The plot is a time-scale (wavelet) decomposition of a bearing vibration signal. What is the most likely bearing condition (normal, inner_race, outer_race, ball)?
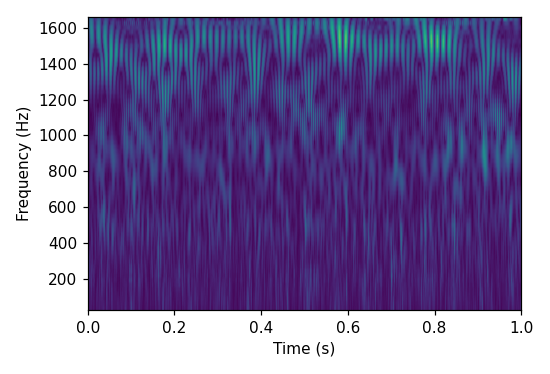
Answer: ball